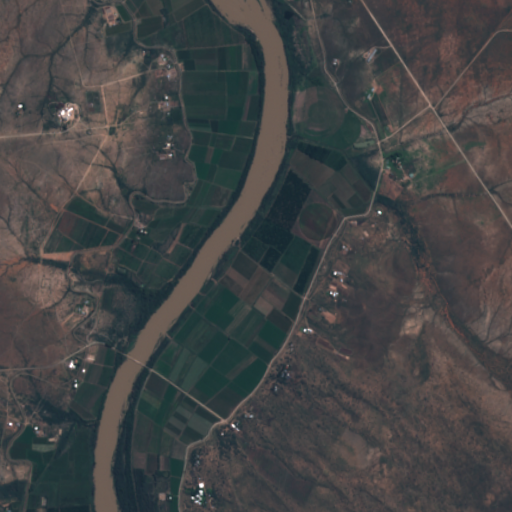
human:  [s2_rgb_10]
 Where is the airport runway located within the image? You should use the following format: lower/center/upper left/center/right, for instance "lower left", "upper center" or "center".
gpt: The airport runway is located in the upper right of the image.
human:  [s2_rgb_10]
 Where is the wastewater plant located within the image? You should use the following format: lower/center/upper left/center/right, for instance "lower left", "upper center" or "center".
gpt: The wastewater plant is located in the upper left of the image.
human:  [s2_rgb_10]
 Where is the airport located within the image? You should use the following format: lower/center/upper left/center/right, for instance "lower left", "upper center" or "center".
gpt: There is no airport in the image.